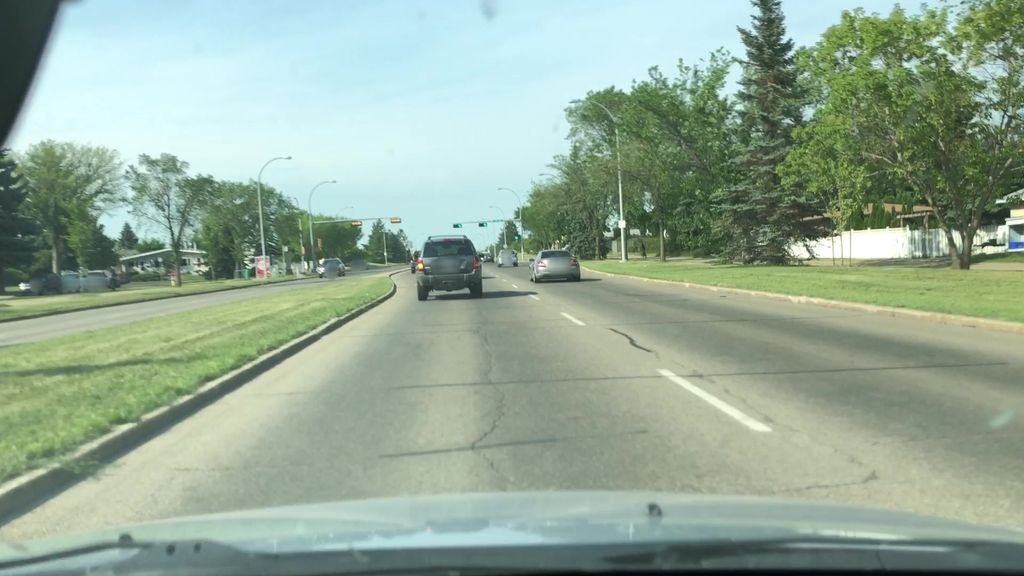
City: edmonton